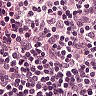
Metastatic tissue present: no